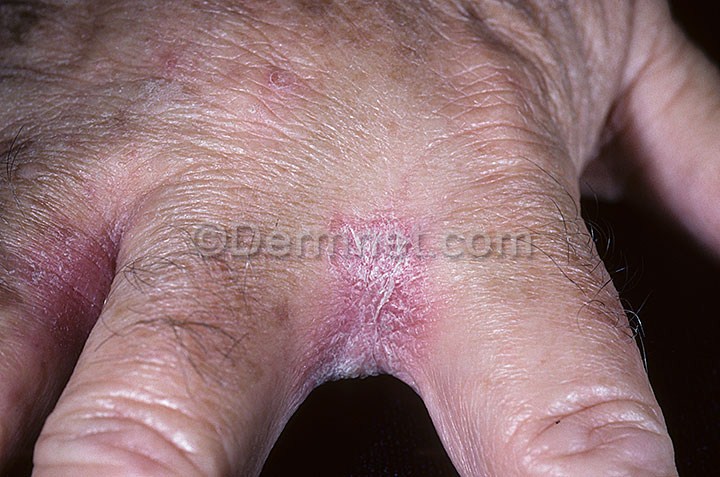
Disease: Tinea Ringworm Candidiasis and other Fungal Infections